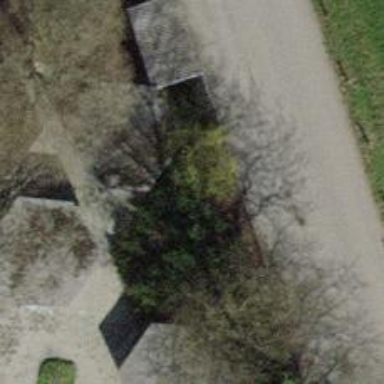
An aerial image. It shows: Urban tree adds touch of nature to the surroundings.